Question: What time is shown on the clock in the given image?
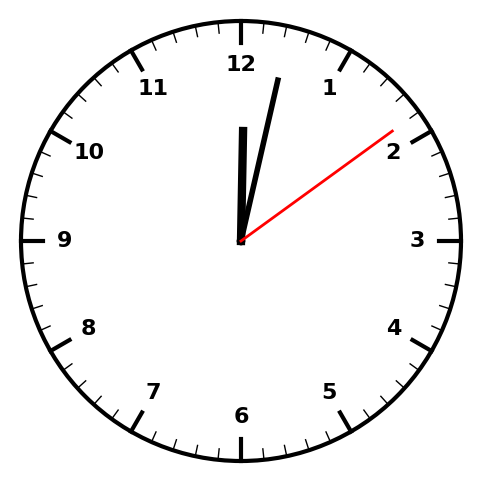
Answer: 12:02:09